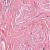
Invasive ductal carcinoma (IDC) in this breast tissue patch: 0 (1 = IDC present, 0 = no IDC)